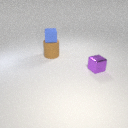
large brown rubber cylinder to the left of small purple metal cube